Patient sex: M
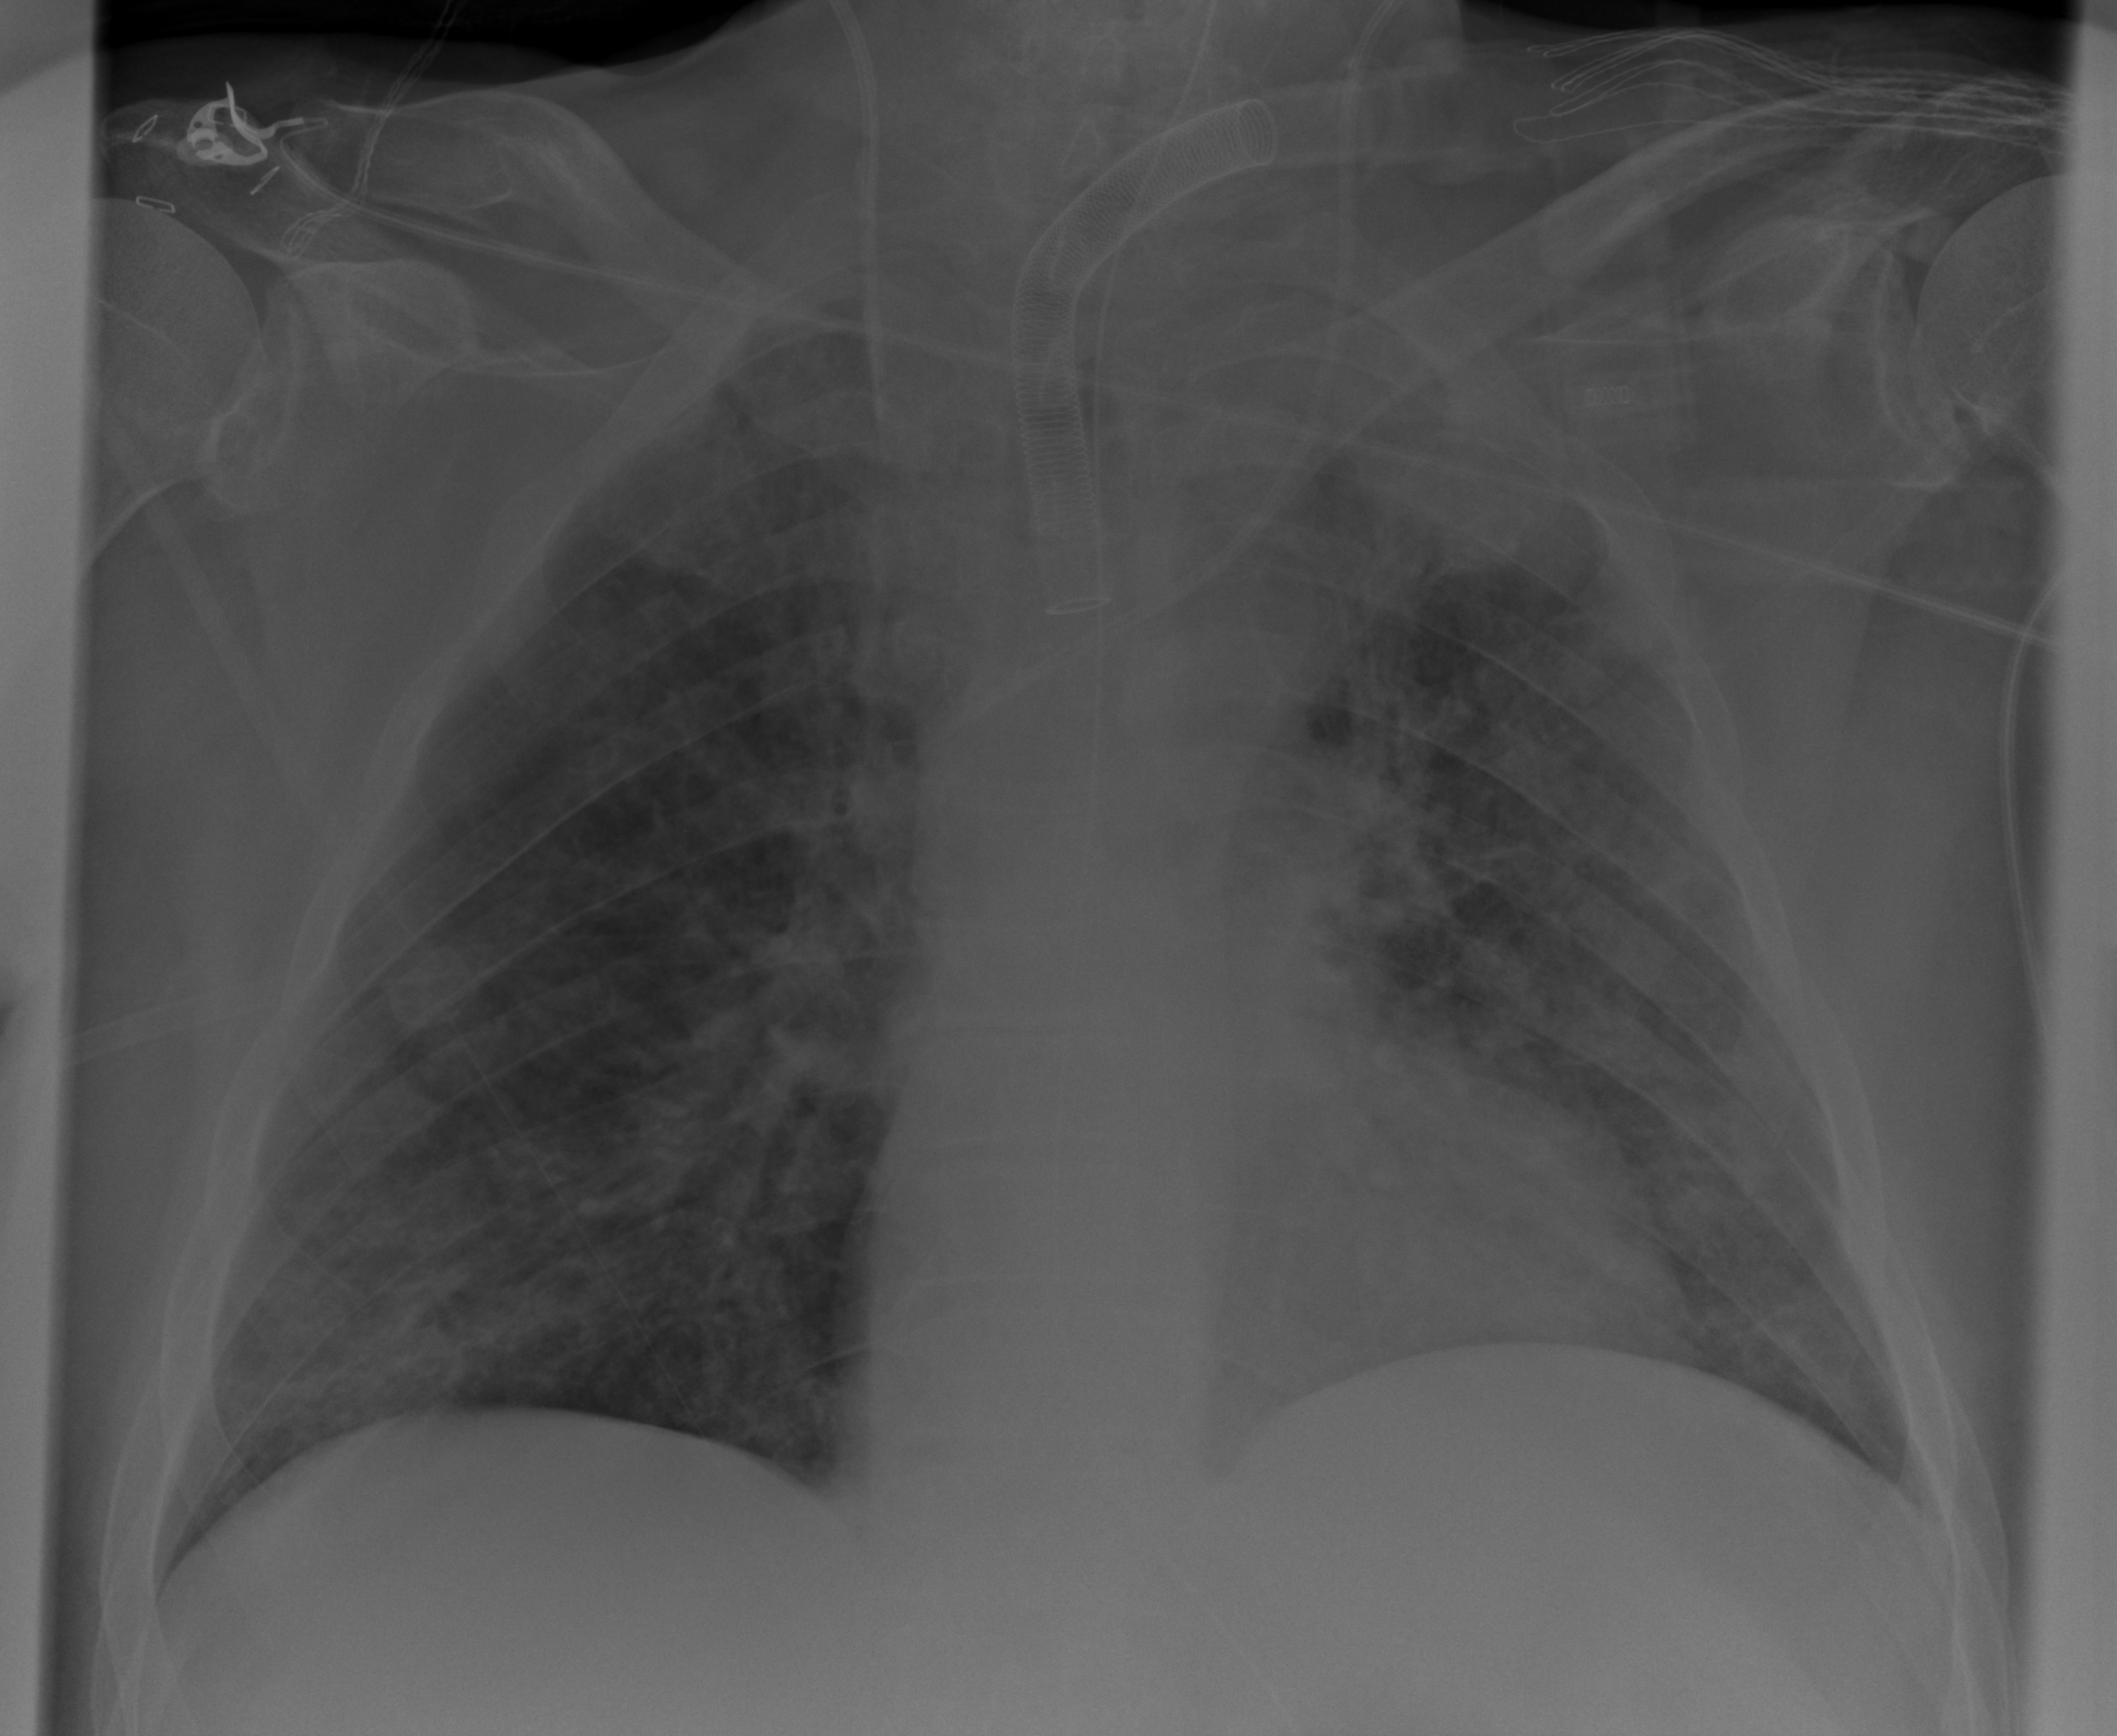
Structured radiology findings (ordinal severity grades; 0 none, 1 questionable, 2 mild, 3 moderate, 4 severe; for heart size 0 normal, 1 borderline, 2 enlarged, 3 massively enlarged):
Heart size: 2
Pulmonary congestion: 3
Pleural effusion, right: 0
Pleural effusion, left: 0
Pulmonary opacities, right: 3
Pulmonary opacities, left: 3
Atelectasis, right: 3
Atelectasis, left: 3